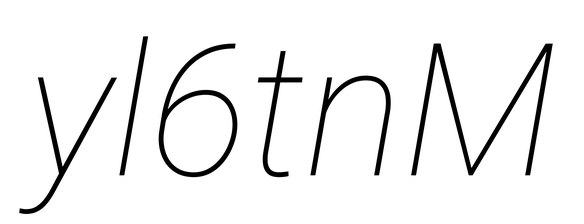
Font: Roboto-Italic_Thin_Italic